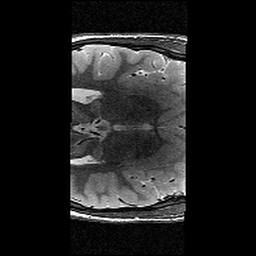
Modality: T2w
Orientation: axial
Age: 12
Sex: male
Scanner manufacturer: siemens
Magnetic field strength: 3 T
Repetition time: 9.23 s
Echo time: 0.067 s